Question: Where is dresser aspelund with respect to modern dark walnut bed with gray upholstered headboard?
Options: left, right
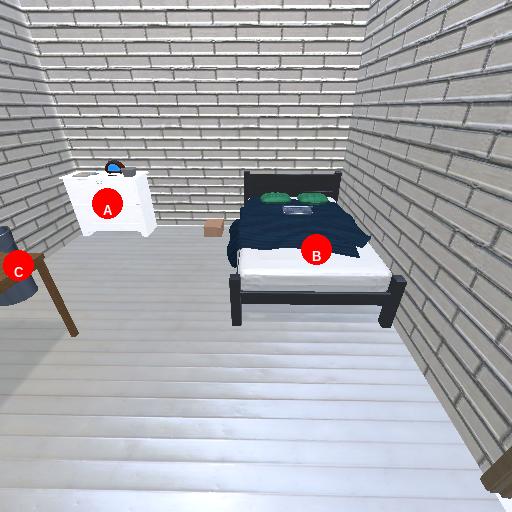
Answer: left